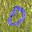
Label: 0